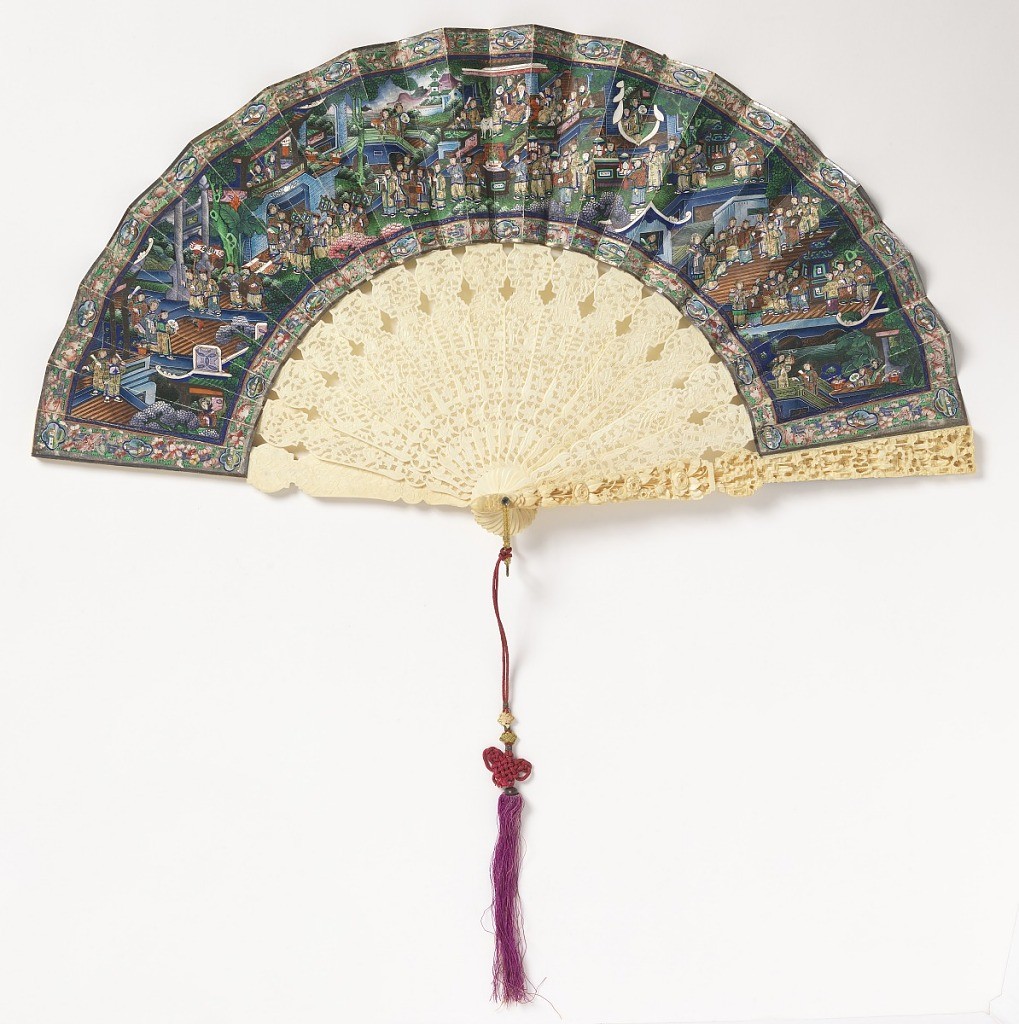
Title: Pleated fan
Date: mid- 19th century
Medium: Painted paper leaf with applied silk and ivory; pierced and carved ivory sticks, gilt metal bail with knotted silk tassel
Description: Pleated fan. Painted paper leaf showing village scene; figures with appliquéd silk costumes and painted ivory faces. Ivory sticks pierced and carved à jour. Gilt metal bail with knotted red and purple silk tassel.